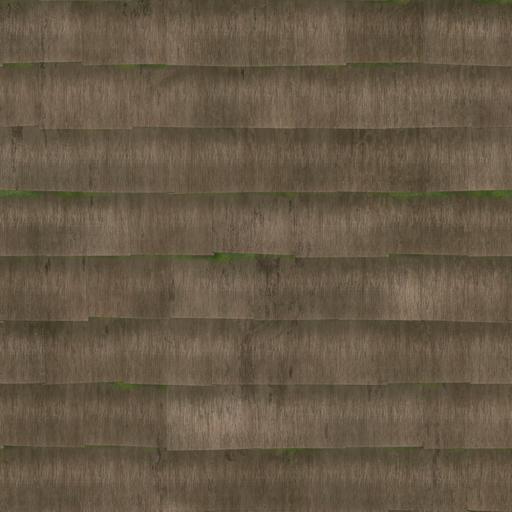
Tags: shingles siding weathered wood wooden